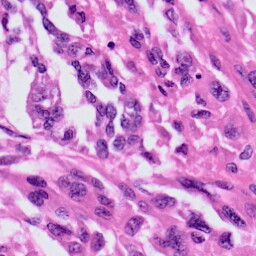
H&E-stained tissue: Skin